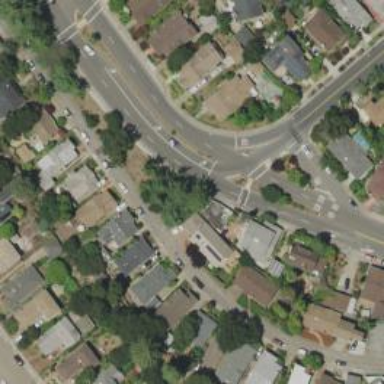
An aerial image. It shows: Traffic island located on footway.